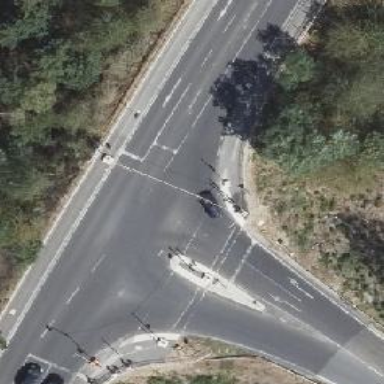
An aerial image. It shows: Asphalt cycleway with crossing equipped with traffic signals.